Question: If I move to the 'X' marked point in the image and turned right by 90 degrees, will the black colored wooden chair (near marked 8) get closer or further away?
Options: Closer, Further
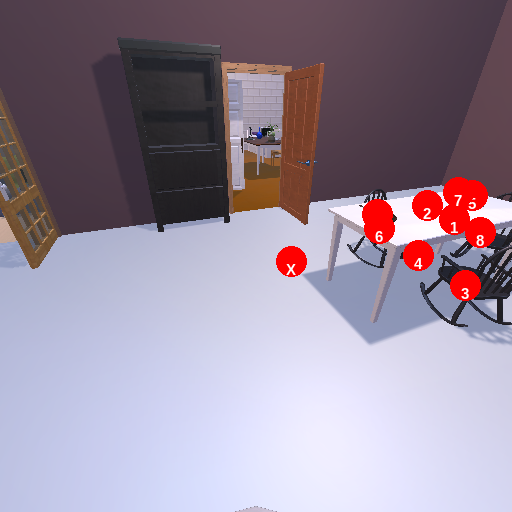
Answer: Closer